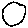
Label: circle